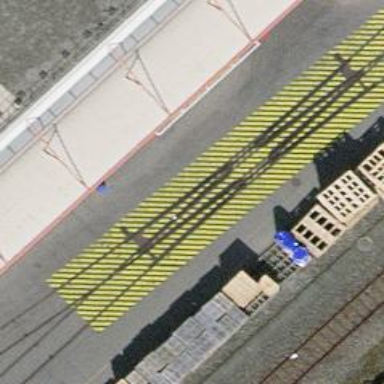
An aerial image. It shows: Railway switch.